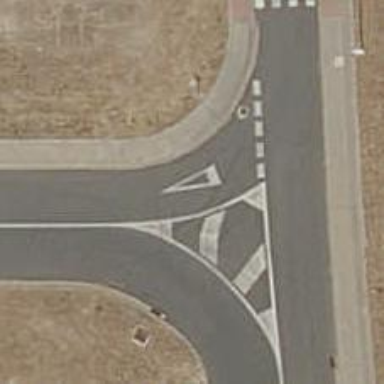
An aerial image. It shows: Road with "give way" sign.